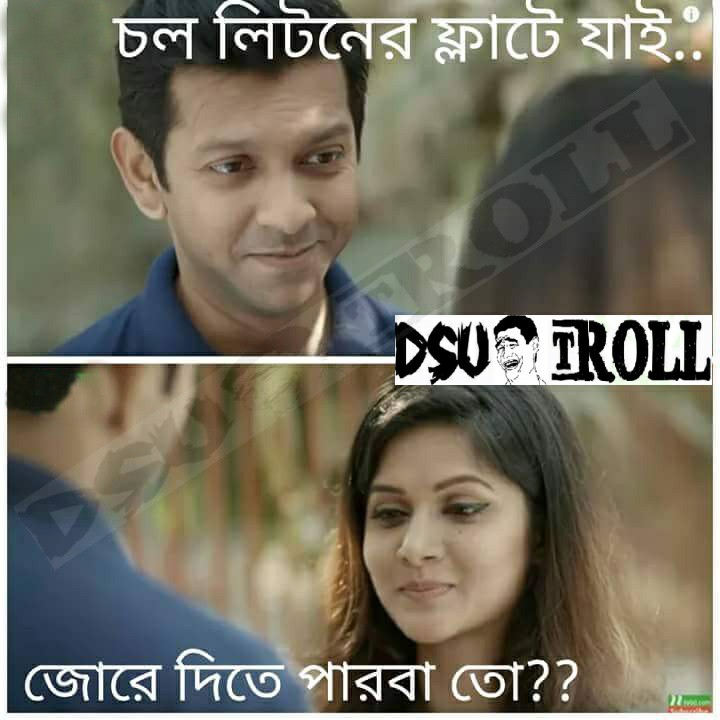
Text: চল লিটনের ফ্লাটে যাই ...    জোরে দিতে পারবা তো ??
Label: Hate
Hate category: Personal Offence
Targeted group: Individual